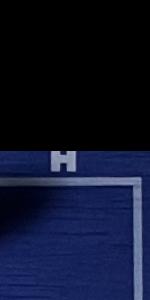
Label: Empty